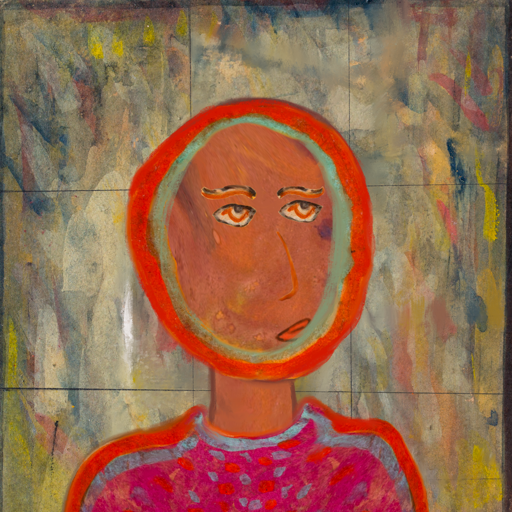
Background: GypsyMother, Head And Neck Side: Mother_And_Son_Son, Face Side: Experience, Bust: Sisters, Hair Side: Sisters, Head Accessory: Blank, Second Necklace: Blank, Necklace: Blank, Baby: Blank